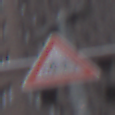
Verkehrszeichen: RadverkehrLinks
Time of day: MorningAfternoon
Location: Outdoor (Urban)
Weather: Overcast
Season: NotSpecified
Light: Natural